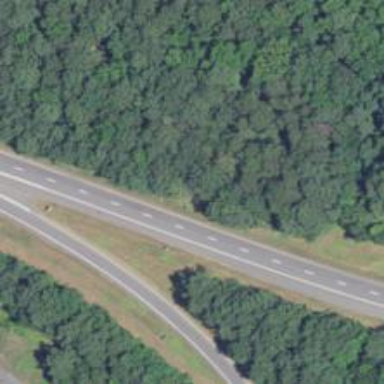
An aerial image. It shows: Asphalt on-ramp linking to motorway.